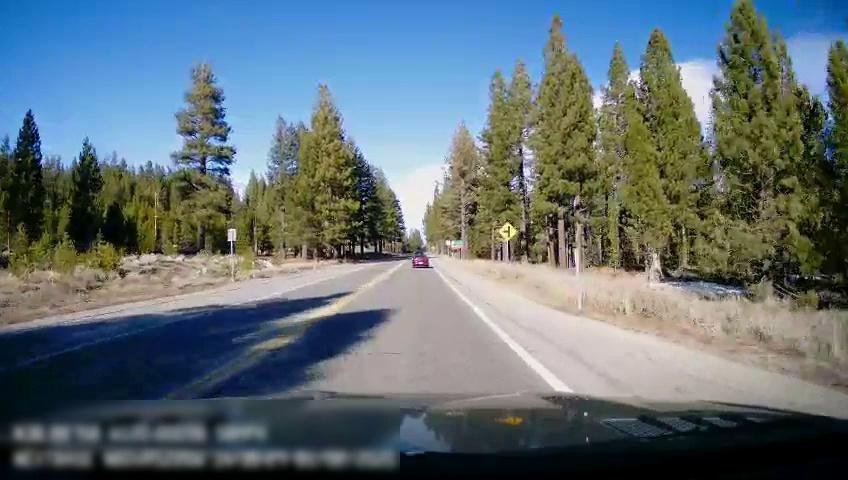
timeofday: Day
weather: Sunny
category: Drivable Space
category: Vehicles | Car
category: Lanes | Current Lane
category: Lanes | Current Lane
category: Lanes | Opposite Lane
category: Traffic | Signs